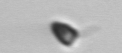
Label: Pyramimonas